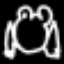
Label: frog